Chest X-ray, PA view. Patient: 43 years old, sex F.
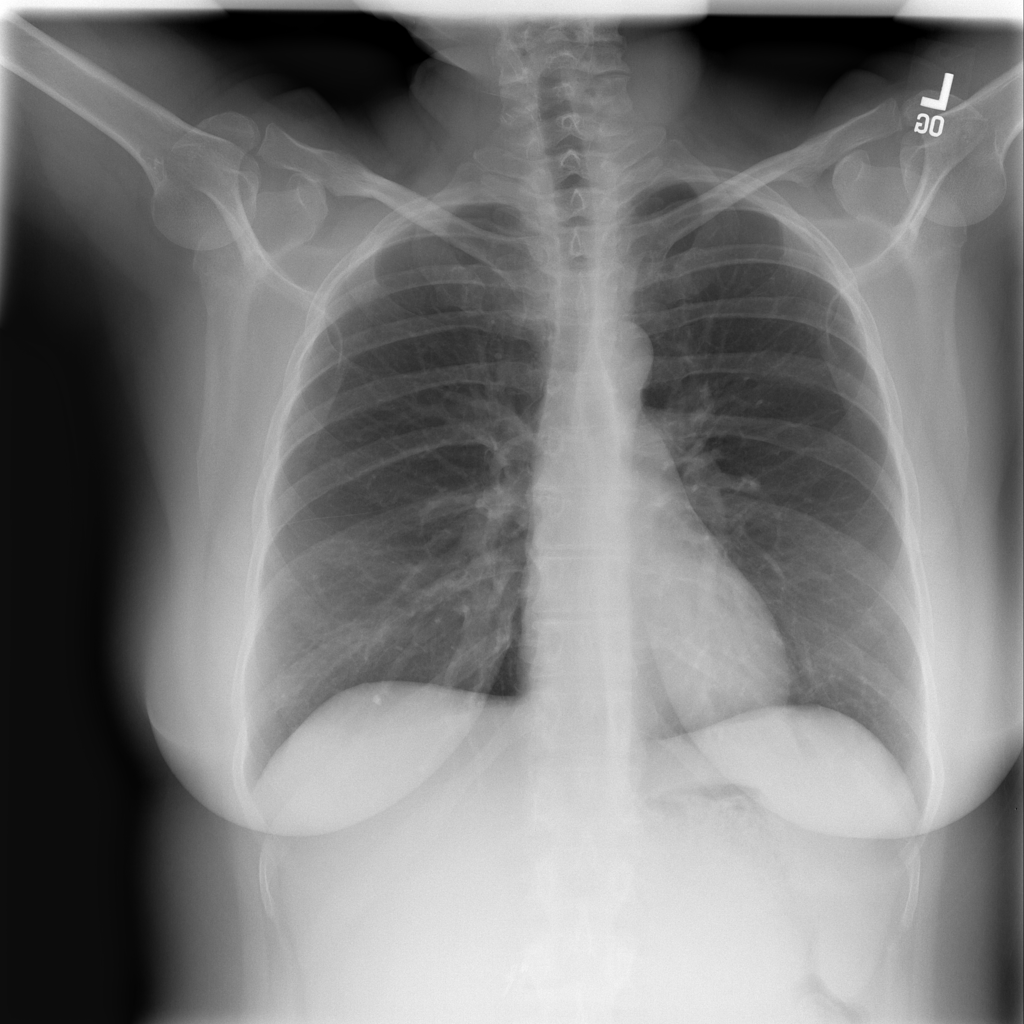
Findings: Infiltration